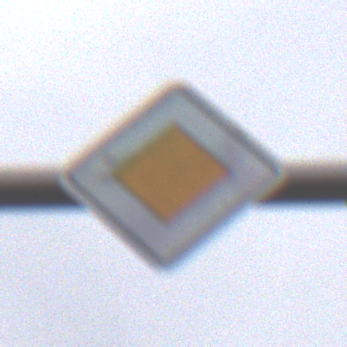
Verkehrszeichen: Vorfahrtsstrasse
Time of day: Midday
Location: Outdoor (Nature)
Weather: Overcast
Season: NotSpecified
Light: Natural